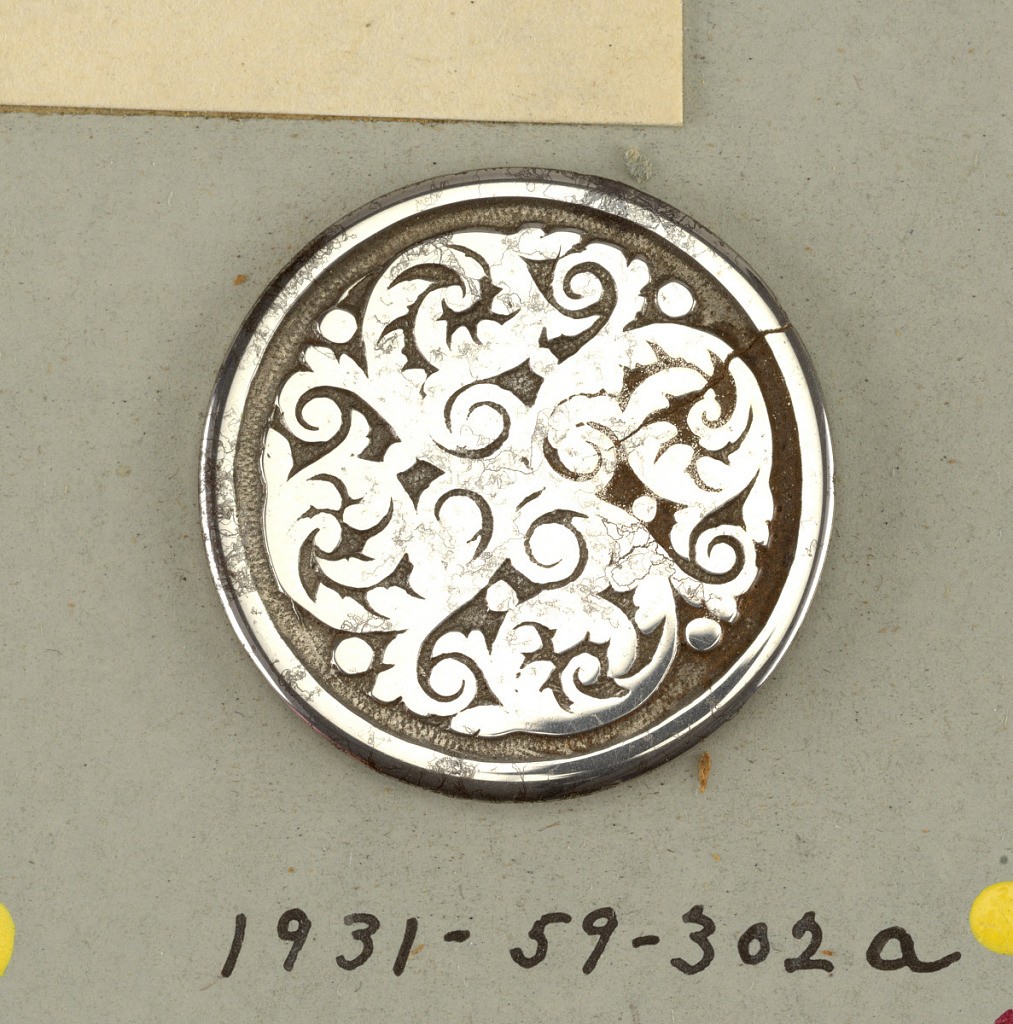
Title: Button
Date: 19th century
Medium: steel
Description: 1931-59-302-a: circular, flat button; ornamented with four swirle...